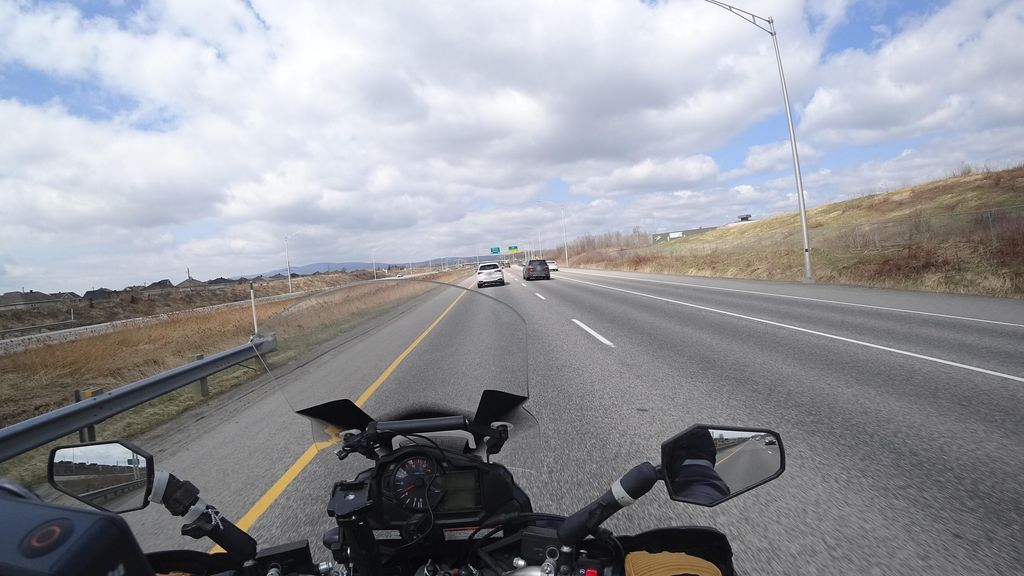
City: quebec_city